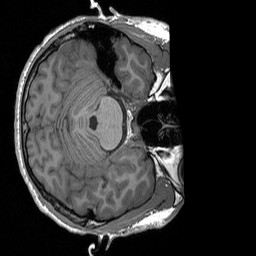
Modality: T1w
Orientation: axial
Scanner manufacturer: siemens
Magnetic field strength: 3 T
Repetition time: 1.76 s
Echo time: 0.0022 s